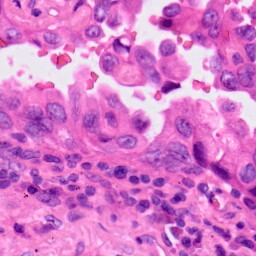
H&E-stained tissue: Lung